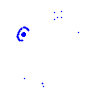
Particle: electron